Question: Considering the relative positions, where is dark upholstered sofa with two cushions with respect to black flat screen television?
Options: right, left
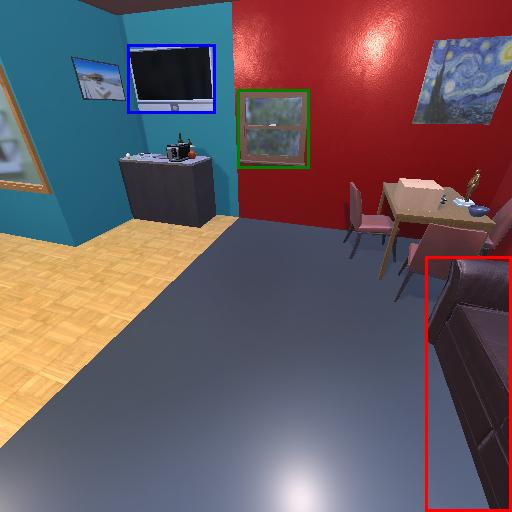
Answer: right